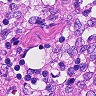
Metastatic tissue present: no